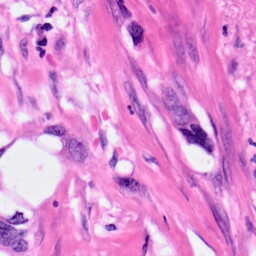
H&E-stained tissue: Pancreatic